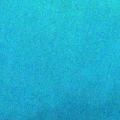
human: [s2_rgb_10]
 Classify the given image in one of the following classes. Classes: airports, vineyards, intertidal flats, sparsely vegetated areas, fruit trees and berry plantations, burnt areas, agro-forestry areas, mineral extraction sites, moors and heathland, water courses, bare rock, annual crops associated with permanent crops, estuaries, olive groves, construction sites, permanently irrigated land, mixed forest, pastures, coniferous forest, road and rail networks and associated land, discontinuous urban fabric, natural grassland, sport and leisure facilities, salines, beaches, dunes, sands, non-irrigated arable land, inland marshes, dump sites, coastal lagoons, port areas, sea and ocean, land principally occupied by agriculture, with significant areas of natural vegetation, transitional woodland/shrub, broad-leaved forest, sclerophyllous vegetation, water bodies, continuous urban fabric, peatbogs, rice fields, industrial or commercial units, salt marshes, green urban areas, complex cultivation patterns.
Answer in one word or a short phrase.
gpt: sea and ocean